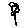
Label: flower